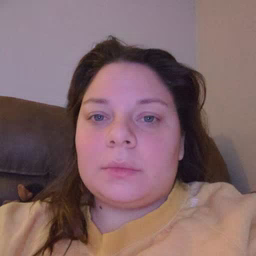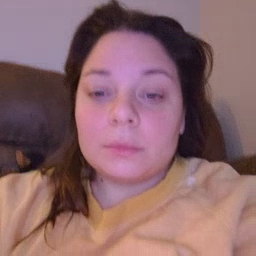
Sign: tiger